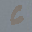
Label: 6